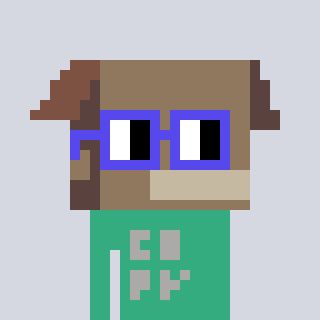
a pixel art character with square blue glasses, a box-shaped head and a teal-colored body on a cool background